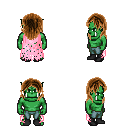
a pixel art fantasy rpg character, male body template, orc, green skin, pink tattered cape, teal pants, brown long hairstyle, black shoes, four views (front, back, left, right), 2x2 character sprite sheet, small pixel art, hard edges, no anti-aliasing